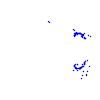
Particle: proton